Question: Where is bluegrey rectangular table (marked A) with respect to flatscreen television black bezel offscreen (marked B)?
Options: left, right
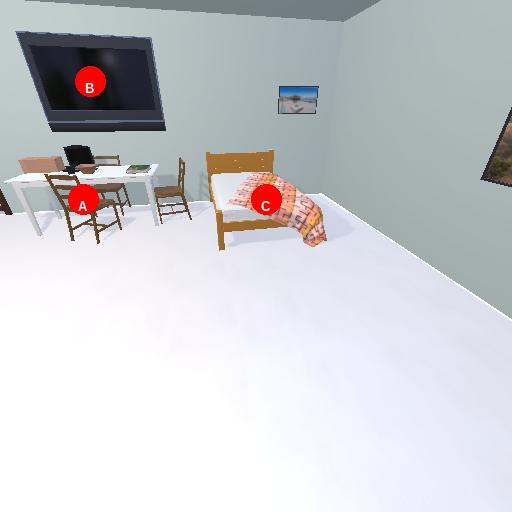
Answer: left